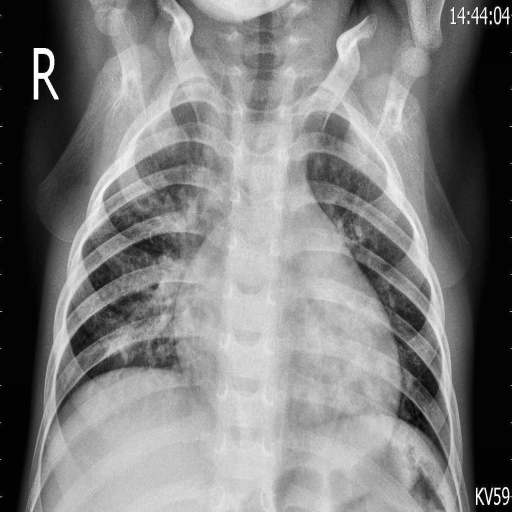
Finding: PNEUMONIA